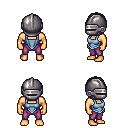
a pixel art fantasy rpg character, male body template, human, tanned skin, blue vest, magenta pants, raven parted hairstyle, metal helm, four views (front, back, left, right), 2x2 character sprite sheet, small pixel art, hard edges, no anti-aliasing